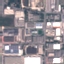
Land use / land cover: Industrial